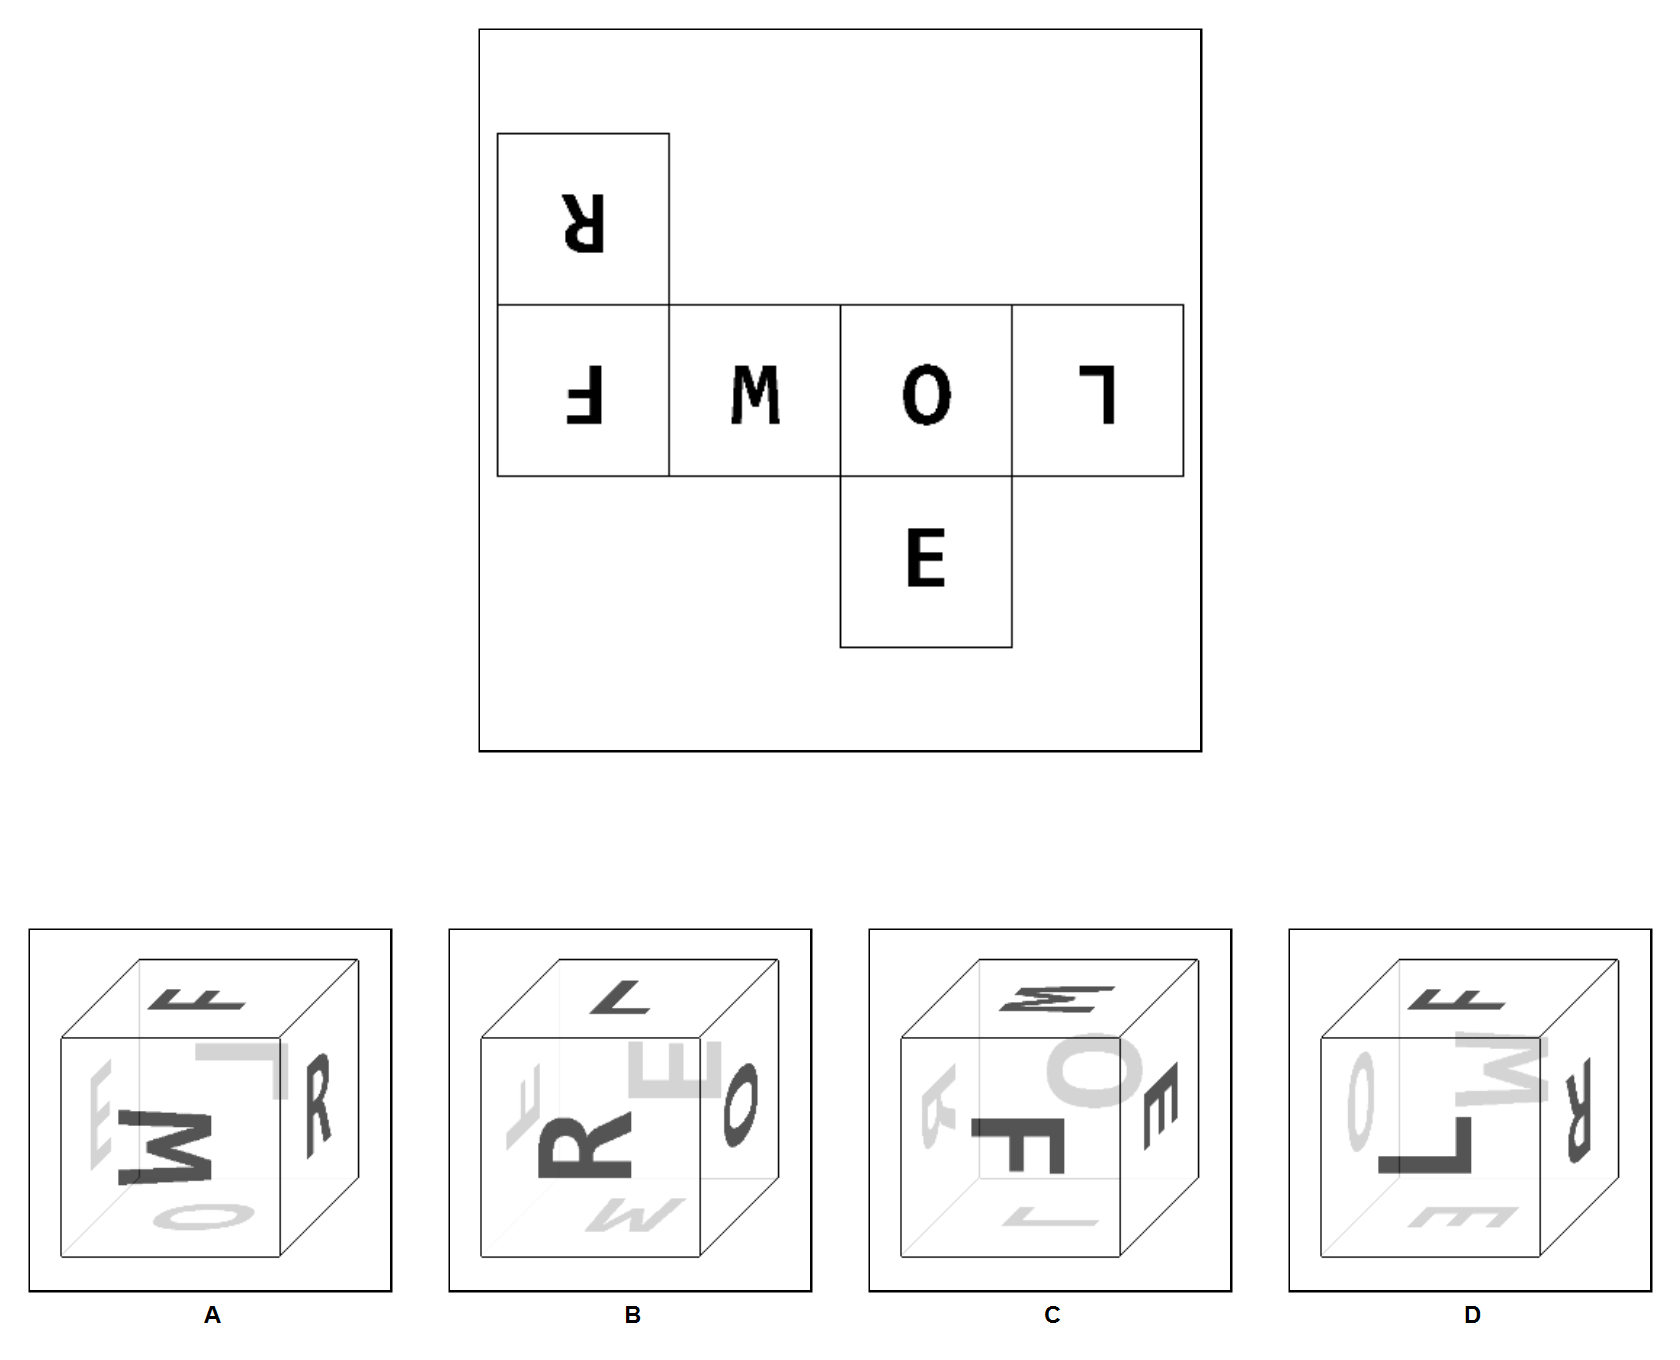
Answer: D